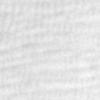
Label: no_change